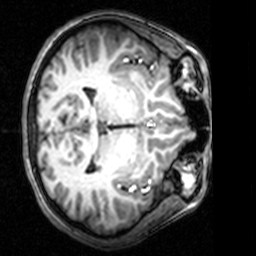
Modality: T1w
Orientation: axial